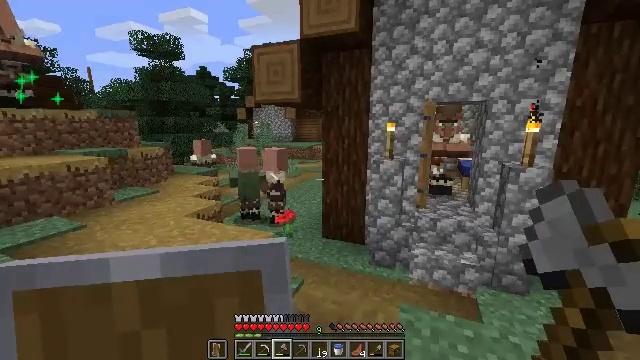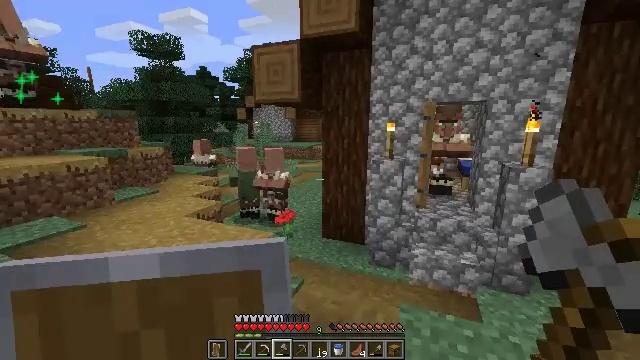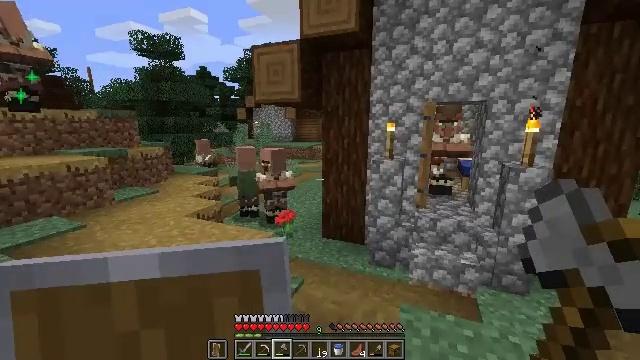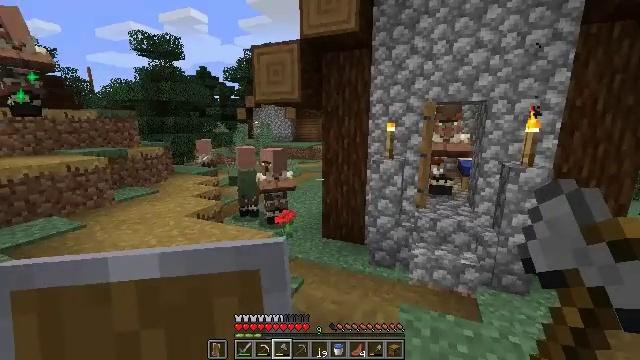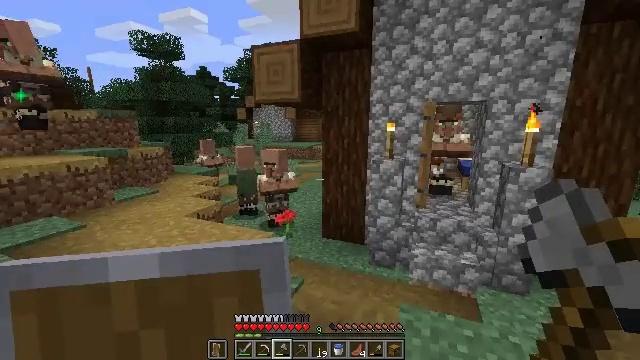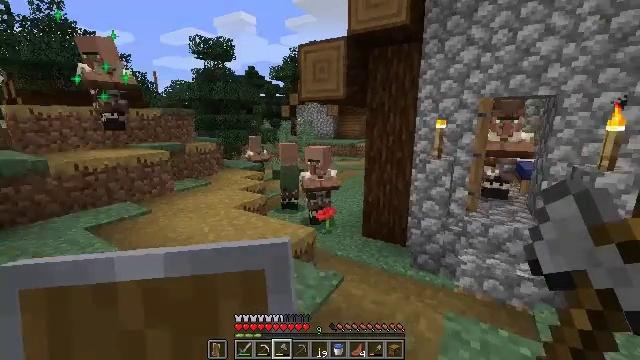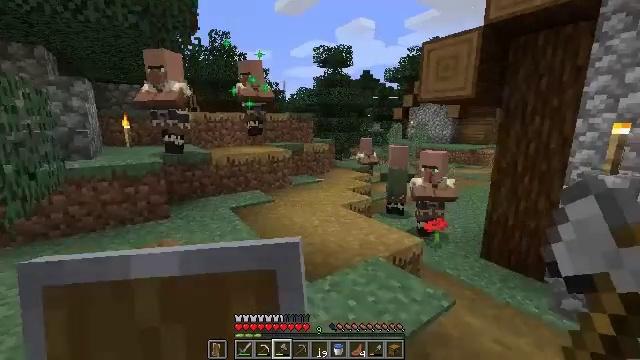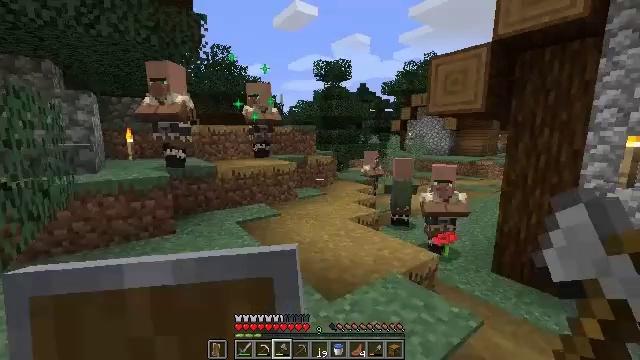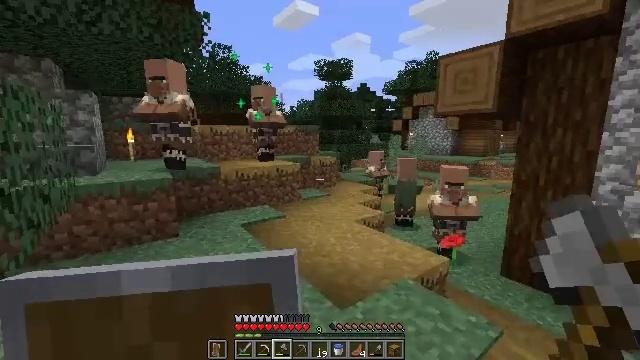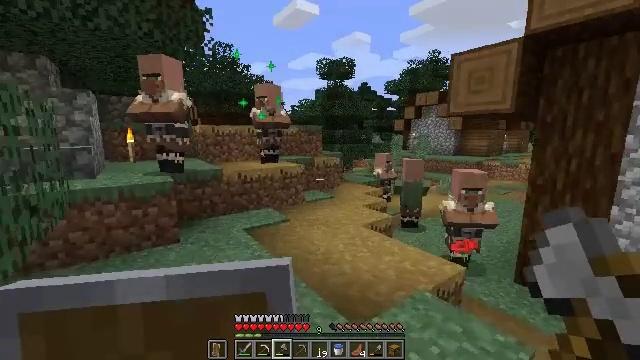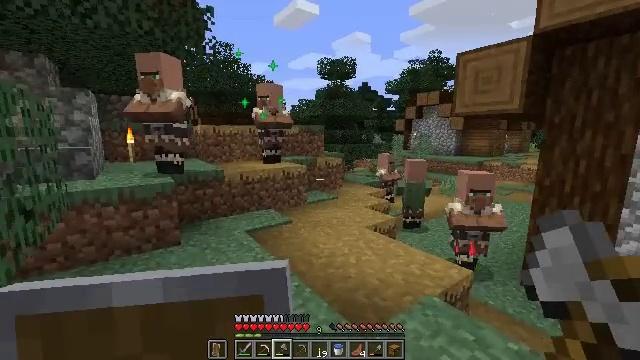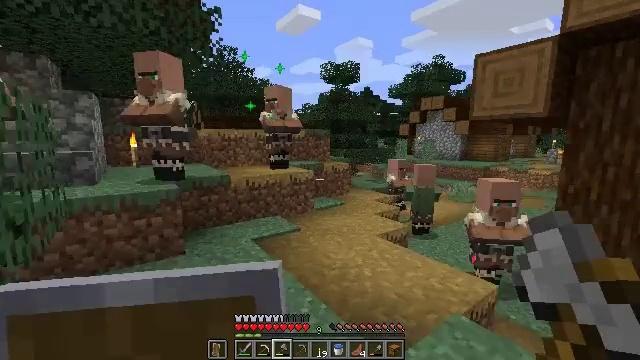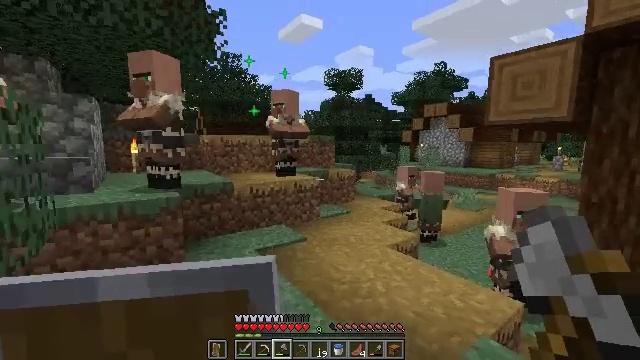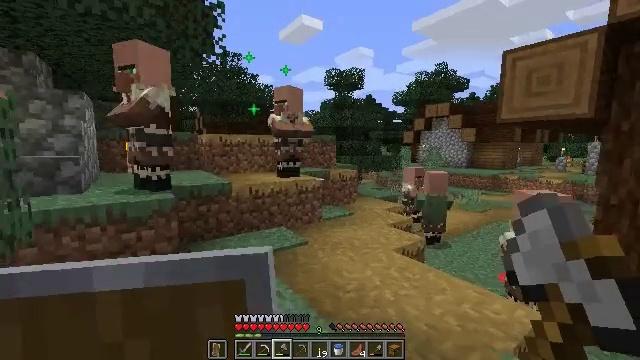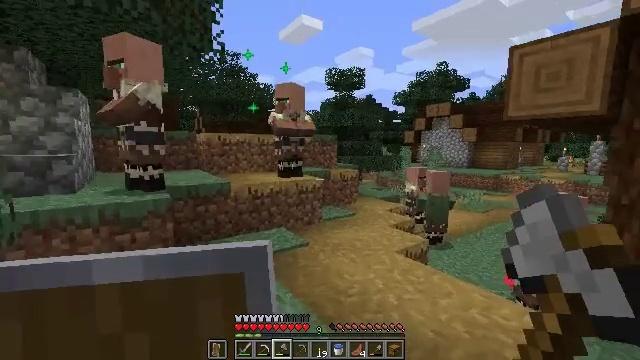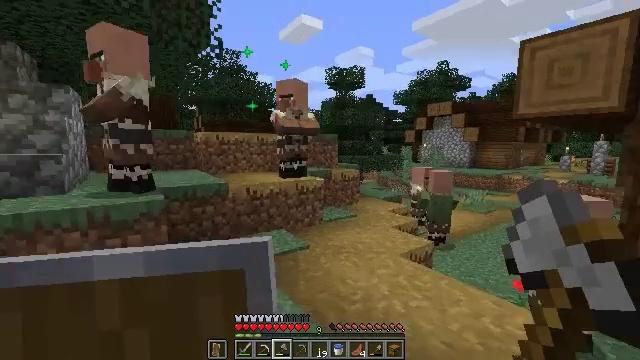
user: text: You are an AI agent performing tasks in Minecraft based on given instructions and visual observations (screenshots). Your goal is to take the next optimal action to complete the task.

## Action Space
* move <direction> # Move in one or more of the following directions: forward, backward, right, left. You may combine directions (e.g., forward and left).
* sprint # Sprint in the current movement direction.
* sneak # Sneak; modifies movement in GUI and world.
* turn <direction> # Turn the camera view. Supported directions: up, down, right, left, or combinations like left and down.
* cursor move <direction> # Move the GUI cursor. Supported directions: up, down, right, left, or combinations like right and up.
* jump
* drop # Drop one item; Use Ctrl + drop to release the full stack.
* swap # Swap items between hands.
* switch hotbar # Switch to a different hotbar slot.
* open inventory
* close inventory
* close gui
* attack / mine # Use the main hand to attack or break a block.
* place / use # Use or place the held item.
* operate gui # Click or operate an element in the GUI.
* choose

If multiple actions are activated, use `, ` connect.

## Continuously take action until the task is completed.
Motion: motion action
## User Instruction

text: Gather the chest from its place.
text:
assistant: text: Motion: no_op
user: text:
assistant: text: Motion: no_op
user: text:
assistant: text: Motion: no_op
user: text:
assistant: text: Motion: no_op
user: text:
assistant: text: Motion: move left, turn left
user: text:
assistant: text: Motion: move left, turn left
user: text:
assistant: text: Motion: move forward and move left, turn up
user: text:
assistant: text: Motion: move forward
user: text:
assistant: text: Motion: move forward and move left
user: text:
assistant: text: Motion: move forward and move left
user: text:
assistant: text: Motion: move forward and move left
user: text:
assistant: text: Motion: move forward, turn up
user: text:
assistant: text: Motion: move forward
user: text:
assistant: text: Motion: move forward
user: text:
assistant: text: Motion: no_op
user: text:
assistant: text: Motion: no_op
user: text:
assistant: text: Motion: no_op
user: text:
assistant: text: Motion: no_op
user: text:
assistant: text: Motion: no_op
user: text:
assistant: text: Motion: no_op
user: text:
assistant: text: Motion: turn right and down
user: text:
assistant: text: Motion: turn right and down
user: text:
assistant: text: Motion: turn right and down
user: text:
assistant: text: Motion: turn right
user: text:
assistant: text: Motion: turn right
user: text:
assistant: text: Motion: no_op
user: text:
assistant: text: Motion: no_op
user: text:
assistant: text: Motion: turn right
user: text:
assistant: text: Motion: turn right
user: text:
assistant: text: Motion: no_op